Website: bh-photo
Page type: receipt
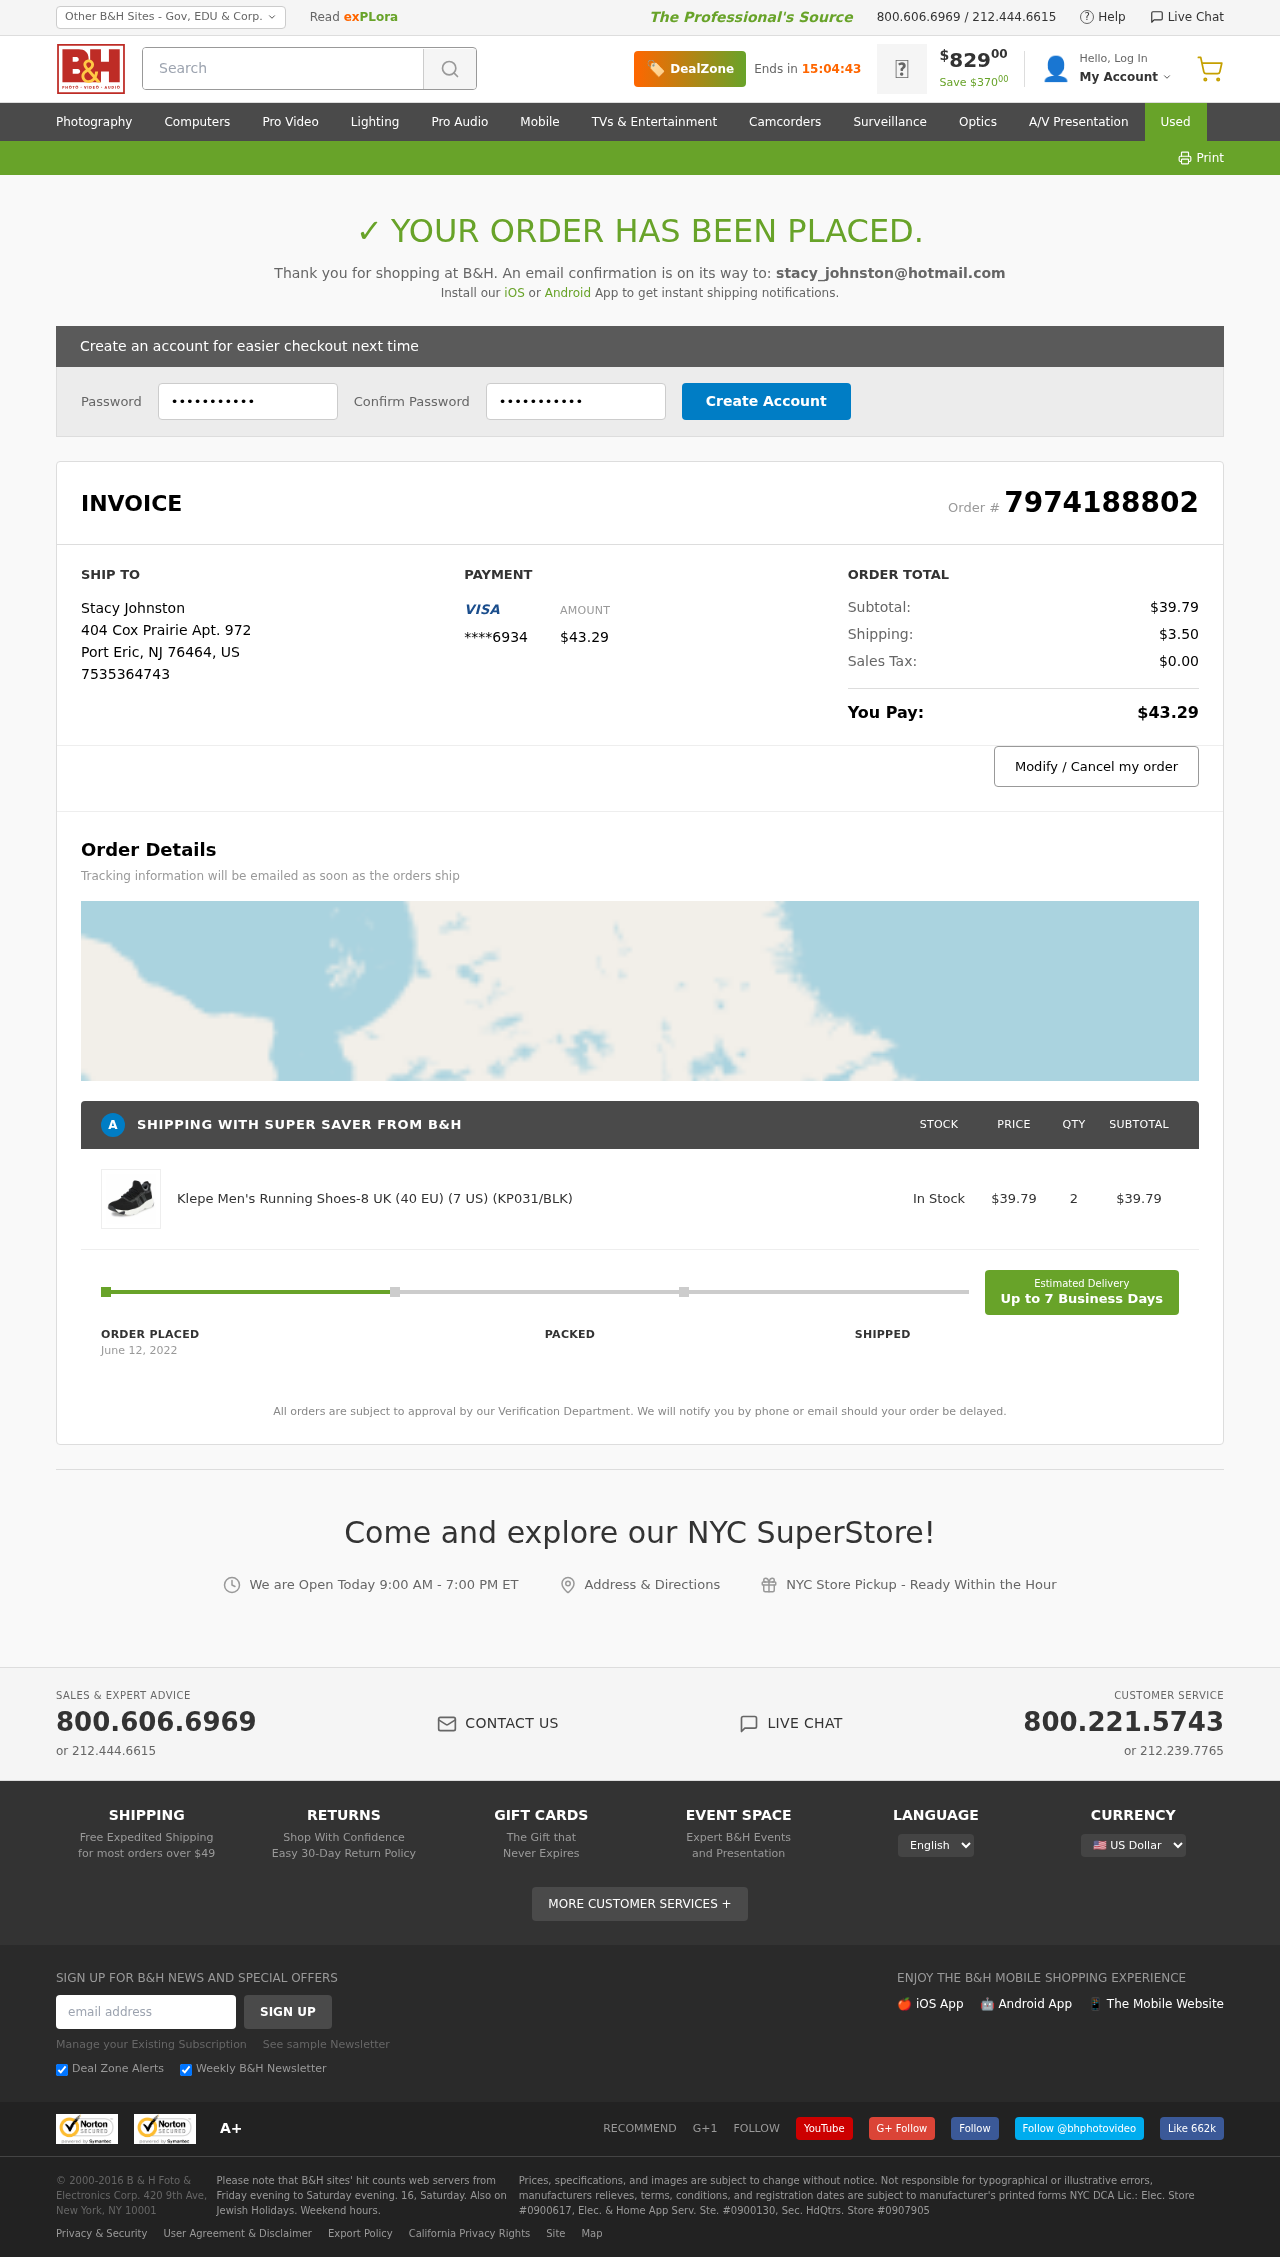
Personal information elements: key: PII_CARD_LAST4
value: ****6934
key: PII_CITY
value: Port Eric
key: PII_COUNTRY_CODE
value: US
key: PII_EMAIL
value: stacy_johnston@hotmail.com
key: PII_FULLNAME
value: Stacy Johnston
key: PII_PHONE
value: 7535364743
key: PII_POSTCODE
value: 76464
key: PII_STATE_ABBR
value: NJ
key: PII_STREET
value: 404 Cox Prairie Apt. 972
Product elements: key: PRODUCT1_NAME
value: Klepe Men's Running Shoes-8 UK (40 EU) (7 US) (KP031/BLK)
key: PRODUCT1_PRICE
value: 39.79
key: PRODUCT1_QUANTITY
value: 2
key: PRODUCT1_SUBTOTAL
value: $39.79
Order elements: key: ORDER_ID
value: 7974188802
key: ORDER_TOTAL
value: $43.29
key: ORDER_SUBTOTAL
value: $39.79
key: ORDER_SHIPPING_COST
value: $3.50
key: ORDER_TAX
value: $0.00
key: ORDER_DATE
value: June 12, 2022
Search elements: key: HEADER_SEARCH
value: Search